Platform: macOS
Application: Arc Browser
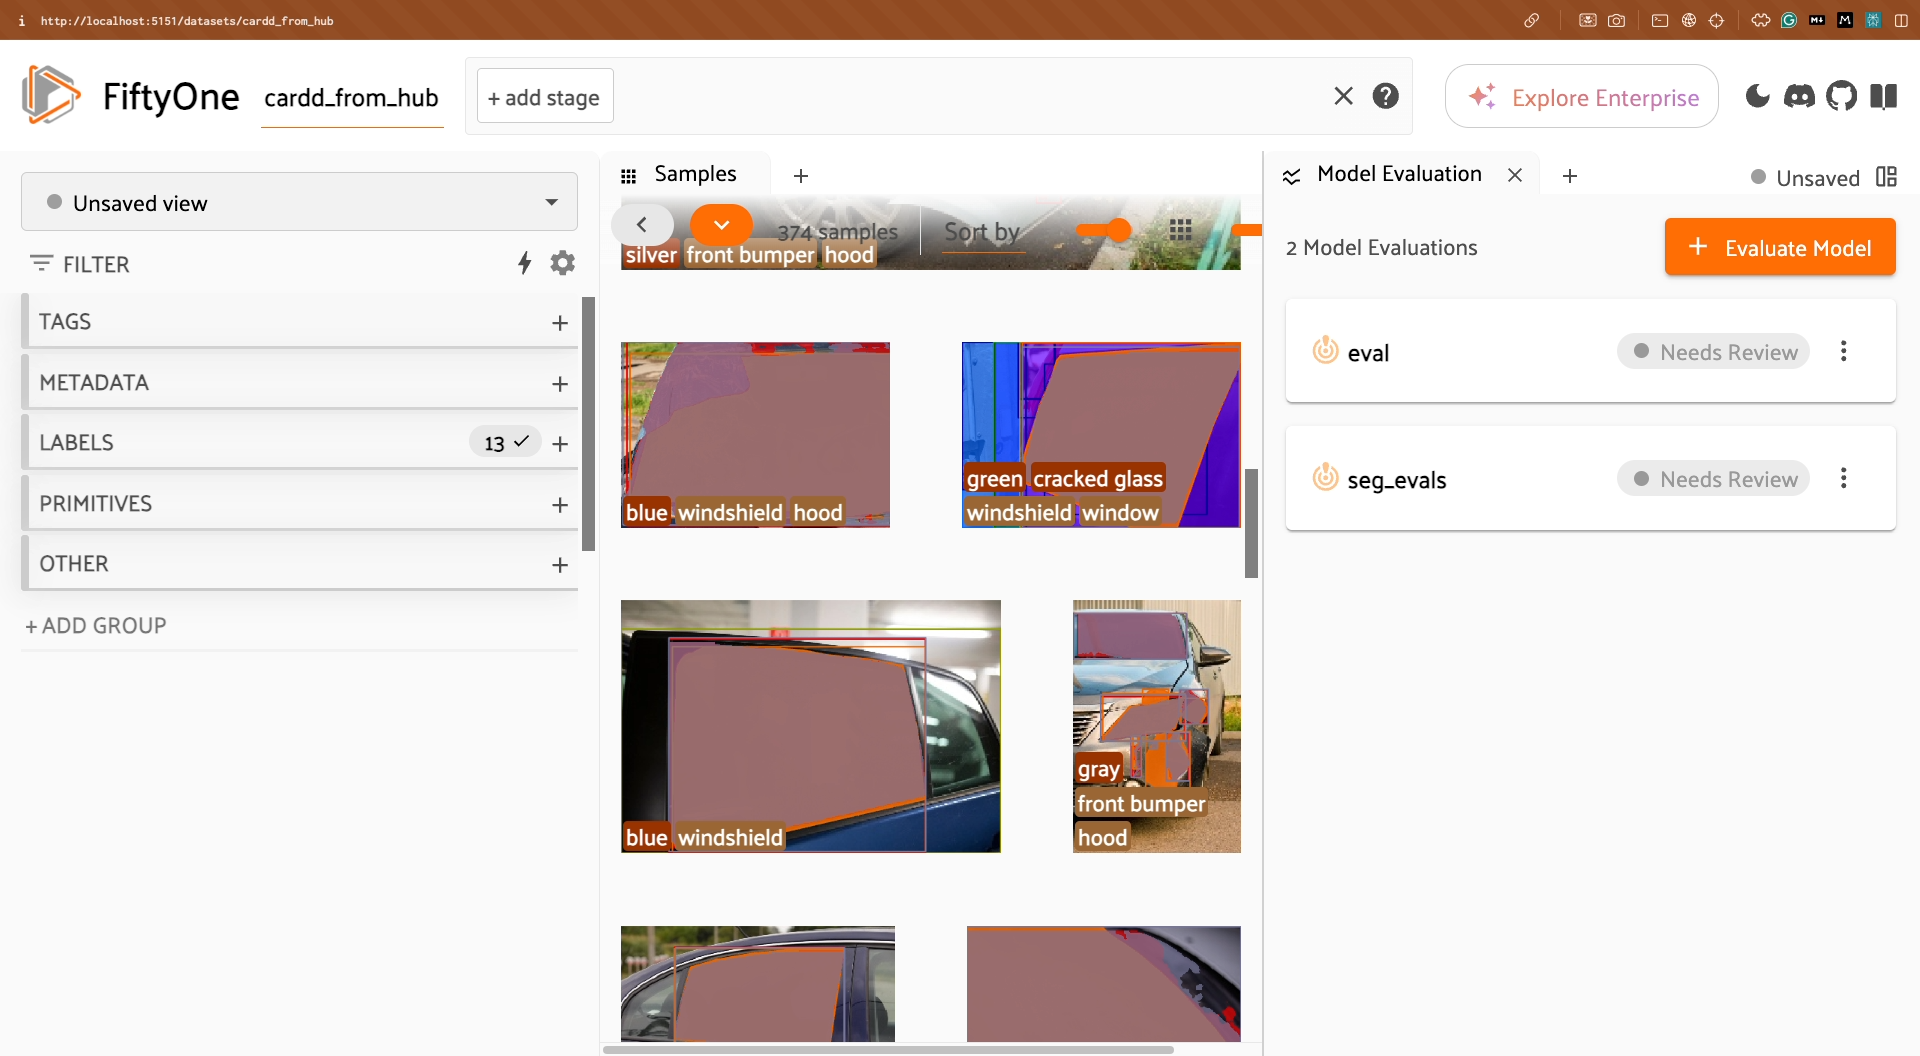
task_description: Locate the sidebar
action_type: hover
element_info: Menu Item
steps_since_start: 1